Interaction volume radius: 5 \u00c5
Interaction volume height: 15 \u00c5
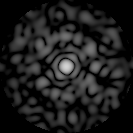
Disorder parameter: 0.8487